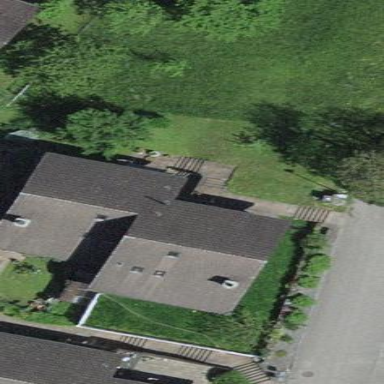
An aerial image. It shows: Terrace building.